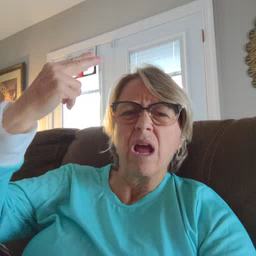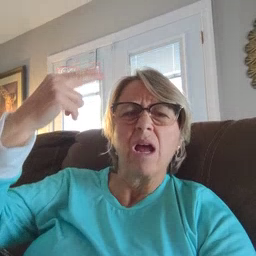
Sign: high